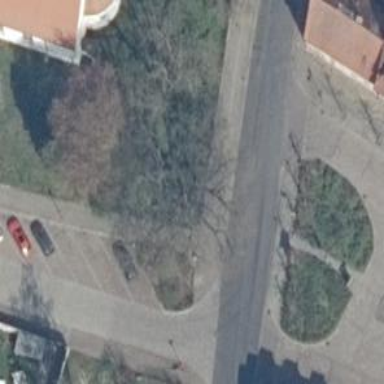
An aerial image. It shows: Public transport stop position.